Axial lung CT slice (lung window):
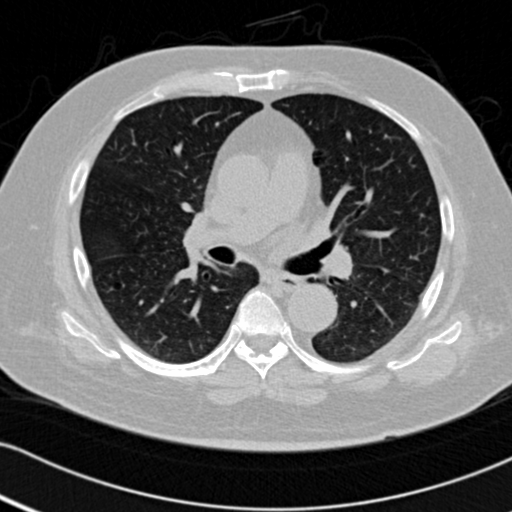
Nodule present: yes
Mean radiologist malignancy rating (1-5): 2.667